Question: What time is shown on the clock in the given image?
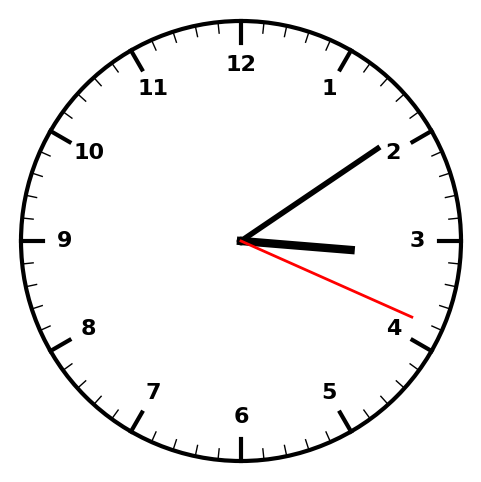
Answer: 03:09:19